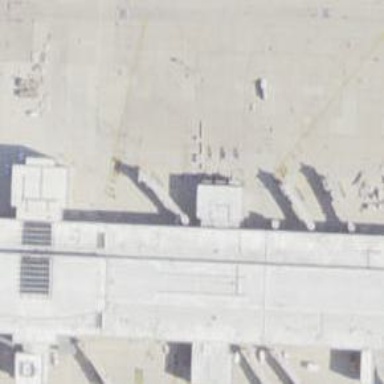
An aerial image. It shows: Airport gate.